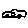
Label: car